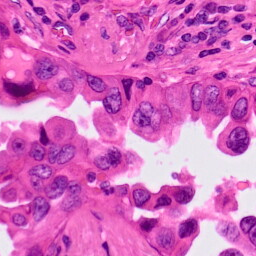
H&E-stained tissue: Lung